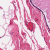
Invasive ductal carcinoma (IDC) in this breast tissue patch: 0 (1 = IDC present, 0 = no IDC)